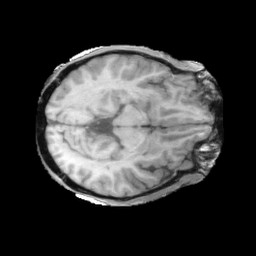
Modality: T1w
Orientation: axial
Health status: ill
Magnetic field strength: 3 T